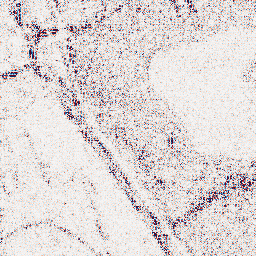
Category: wavelet
Decomposition family: wavelet_dwt
Decomposition parameters: wavelet: db8
level: 1
Upsampling method: edge_directed
Upsampling parameters: scale: 2
Upsampling scale: 2